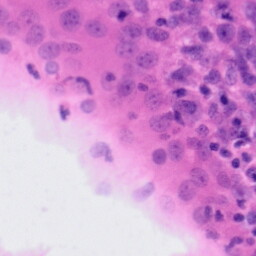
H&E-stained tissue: Tonsil